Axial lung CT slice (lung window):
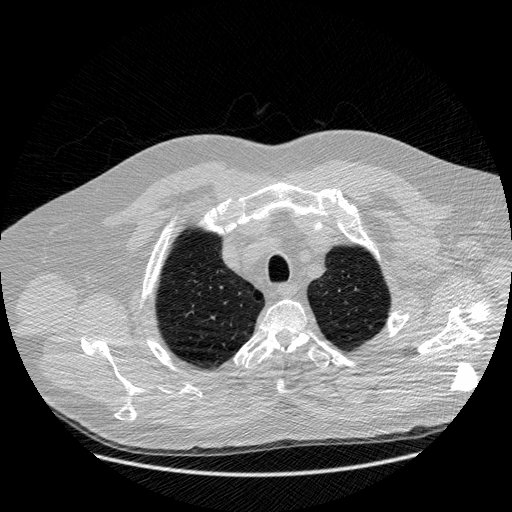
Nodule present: no